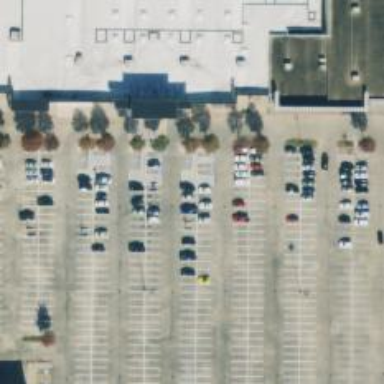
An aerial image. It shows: Parking space is available.